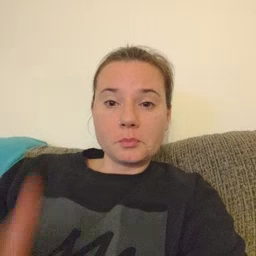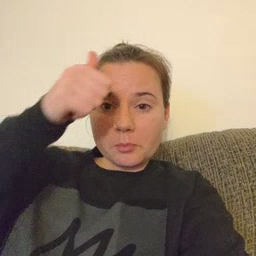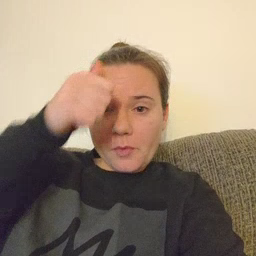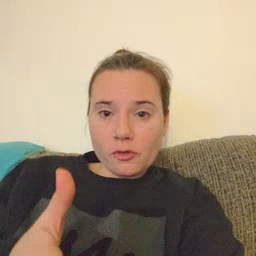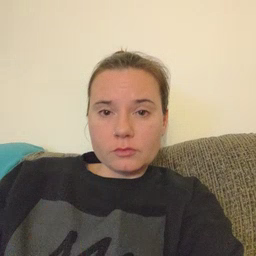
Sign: brother